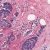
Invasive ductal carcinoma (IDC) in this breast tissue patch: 1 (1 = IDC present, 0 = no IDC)